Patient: sex F, age 64
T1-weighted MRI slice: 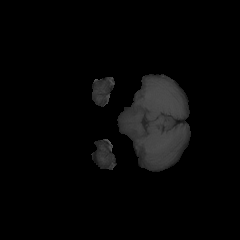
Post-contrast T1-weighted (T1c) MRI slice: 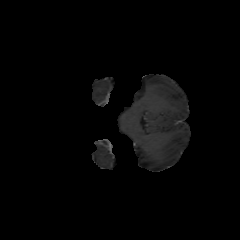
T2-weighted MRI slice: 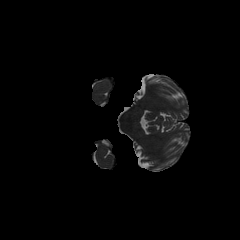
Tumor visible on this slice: no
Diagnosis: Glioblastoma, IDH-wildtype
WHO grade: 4